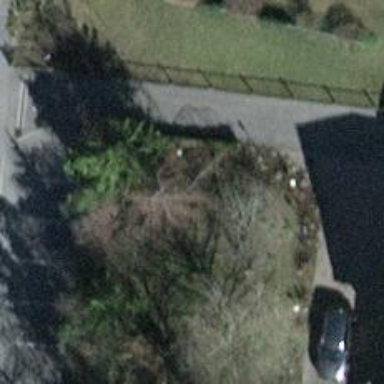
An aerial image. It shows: Evergreen tree with needle-leaved leaves.